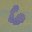
Label: 6